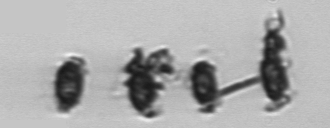
Label: Thalassiosira_TAG_external_detritus